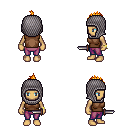
a pixel art fantasy rpg character, female body template, human, tanned skin, brown sleeveless shirt, magenta pants, light blonde mohawk hairstyle, chain hood, bracelets, dagger, four views (front, back, left, right), 2x2 character sprite sheet, small pixel art, hard edges, no anti-aliasing